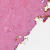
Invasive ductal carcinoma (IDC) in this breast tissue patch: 0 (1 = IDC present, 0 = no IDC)